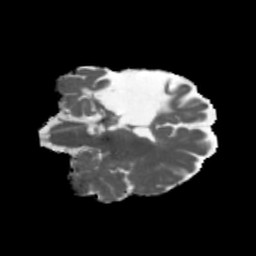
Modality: MD
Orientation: coronal
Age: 46
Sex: female
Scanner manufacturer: siemens
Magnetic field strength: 3 T
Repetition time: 5.47 s
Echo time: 0.0854 s